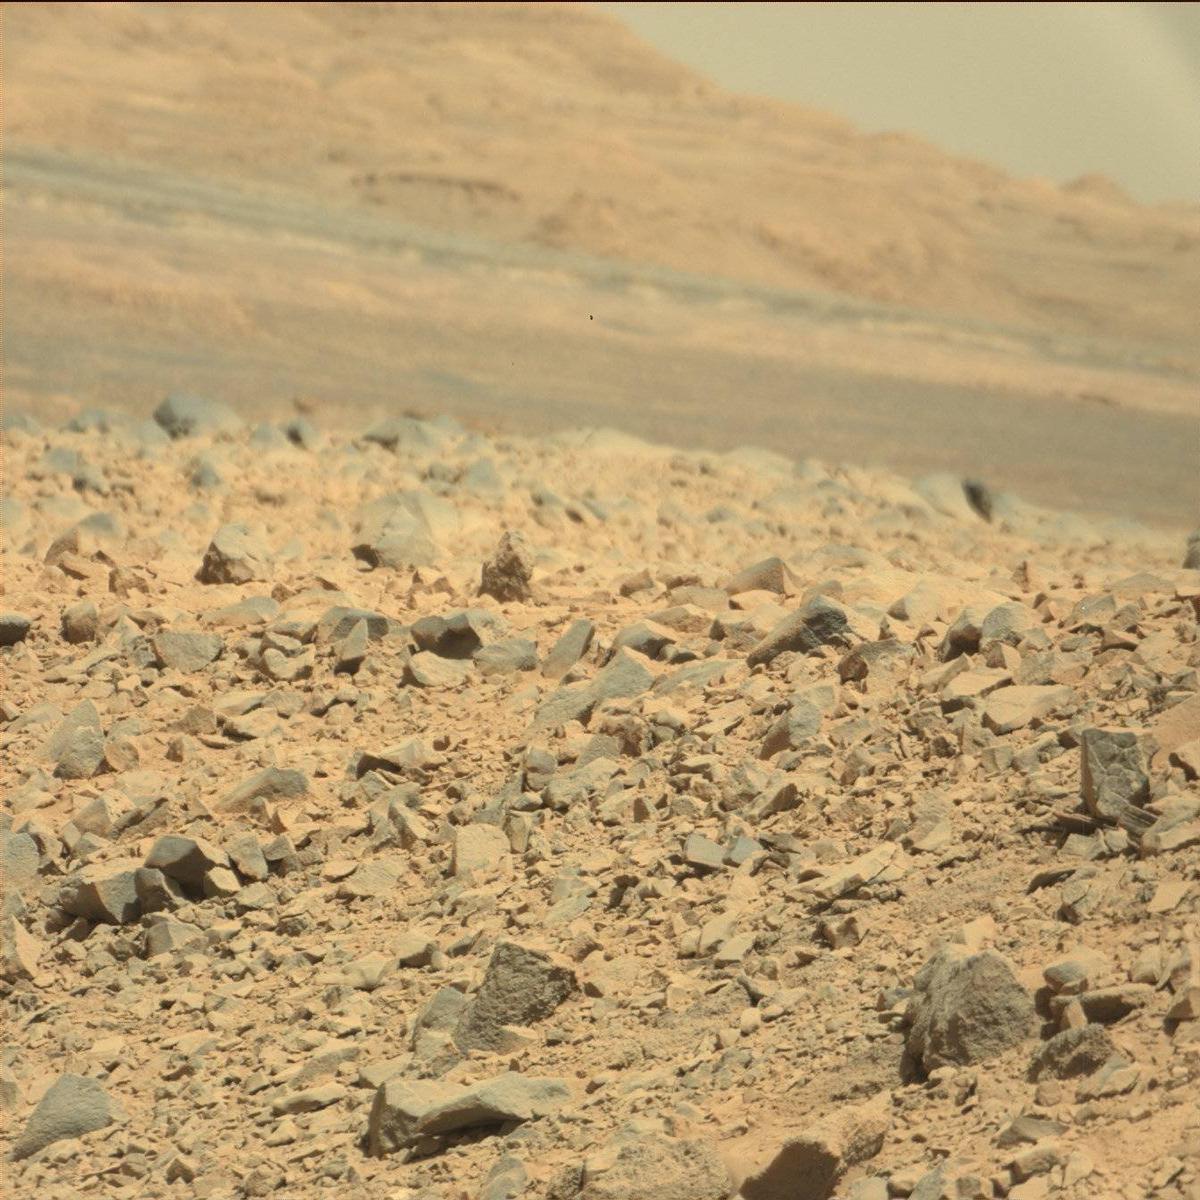
Terrain classes present: Bedrock, Ridge, Rock, Sand / Soil, Sky